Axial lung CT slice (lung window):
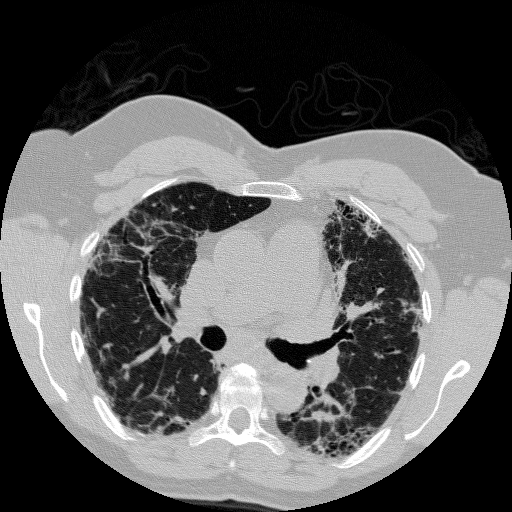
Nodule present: no